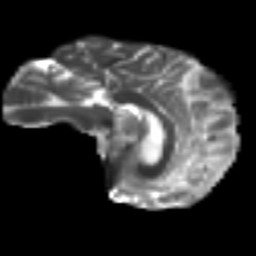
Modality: T2w
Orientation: sagittal
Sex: female
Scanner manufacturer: ge
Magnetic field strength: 3 T
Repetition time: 7 s
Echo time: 0.08 s